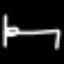
Label: bed